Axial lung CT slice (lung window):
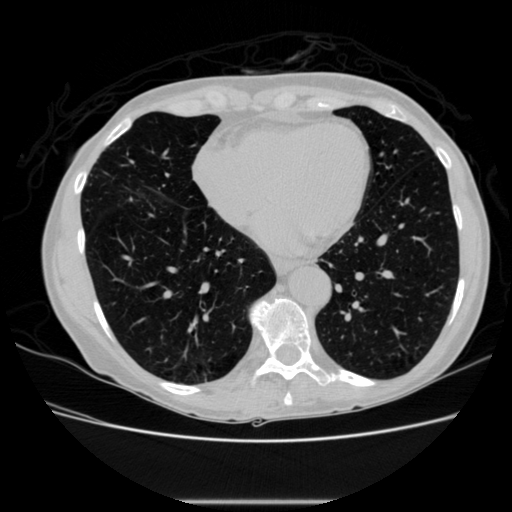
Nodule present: no